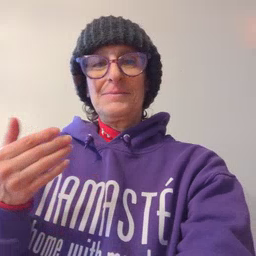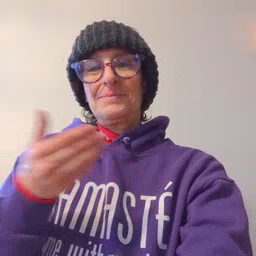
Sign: puppy